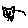
Label: cat